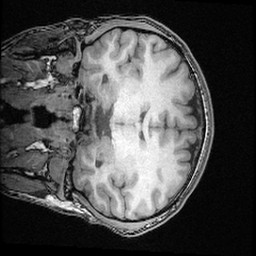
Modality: T1w
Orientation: coronal
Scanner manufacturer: ge
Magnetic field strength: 3 T
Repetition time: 0.008572 s
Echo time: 0.003384 s